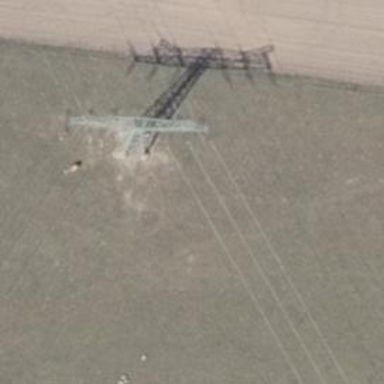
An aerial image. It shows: Three power lines with cables.